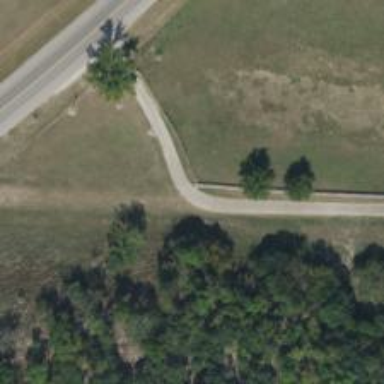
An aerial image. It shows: Driveway.